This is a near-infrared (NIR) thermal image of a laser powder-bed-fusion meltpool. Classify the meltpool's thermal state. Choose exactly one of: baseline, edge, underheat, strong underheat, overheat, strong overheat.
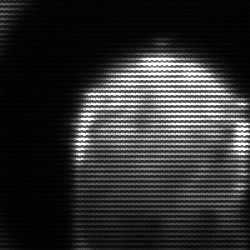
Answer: edge